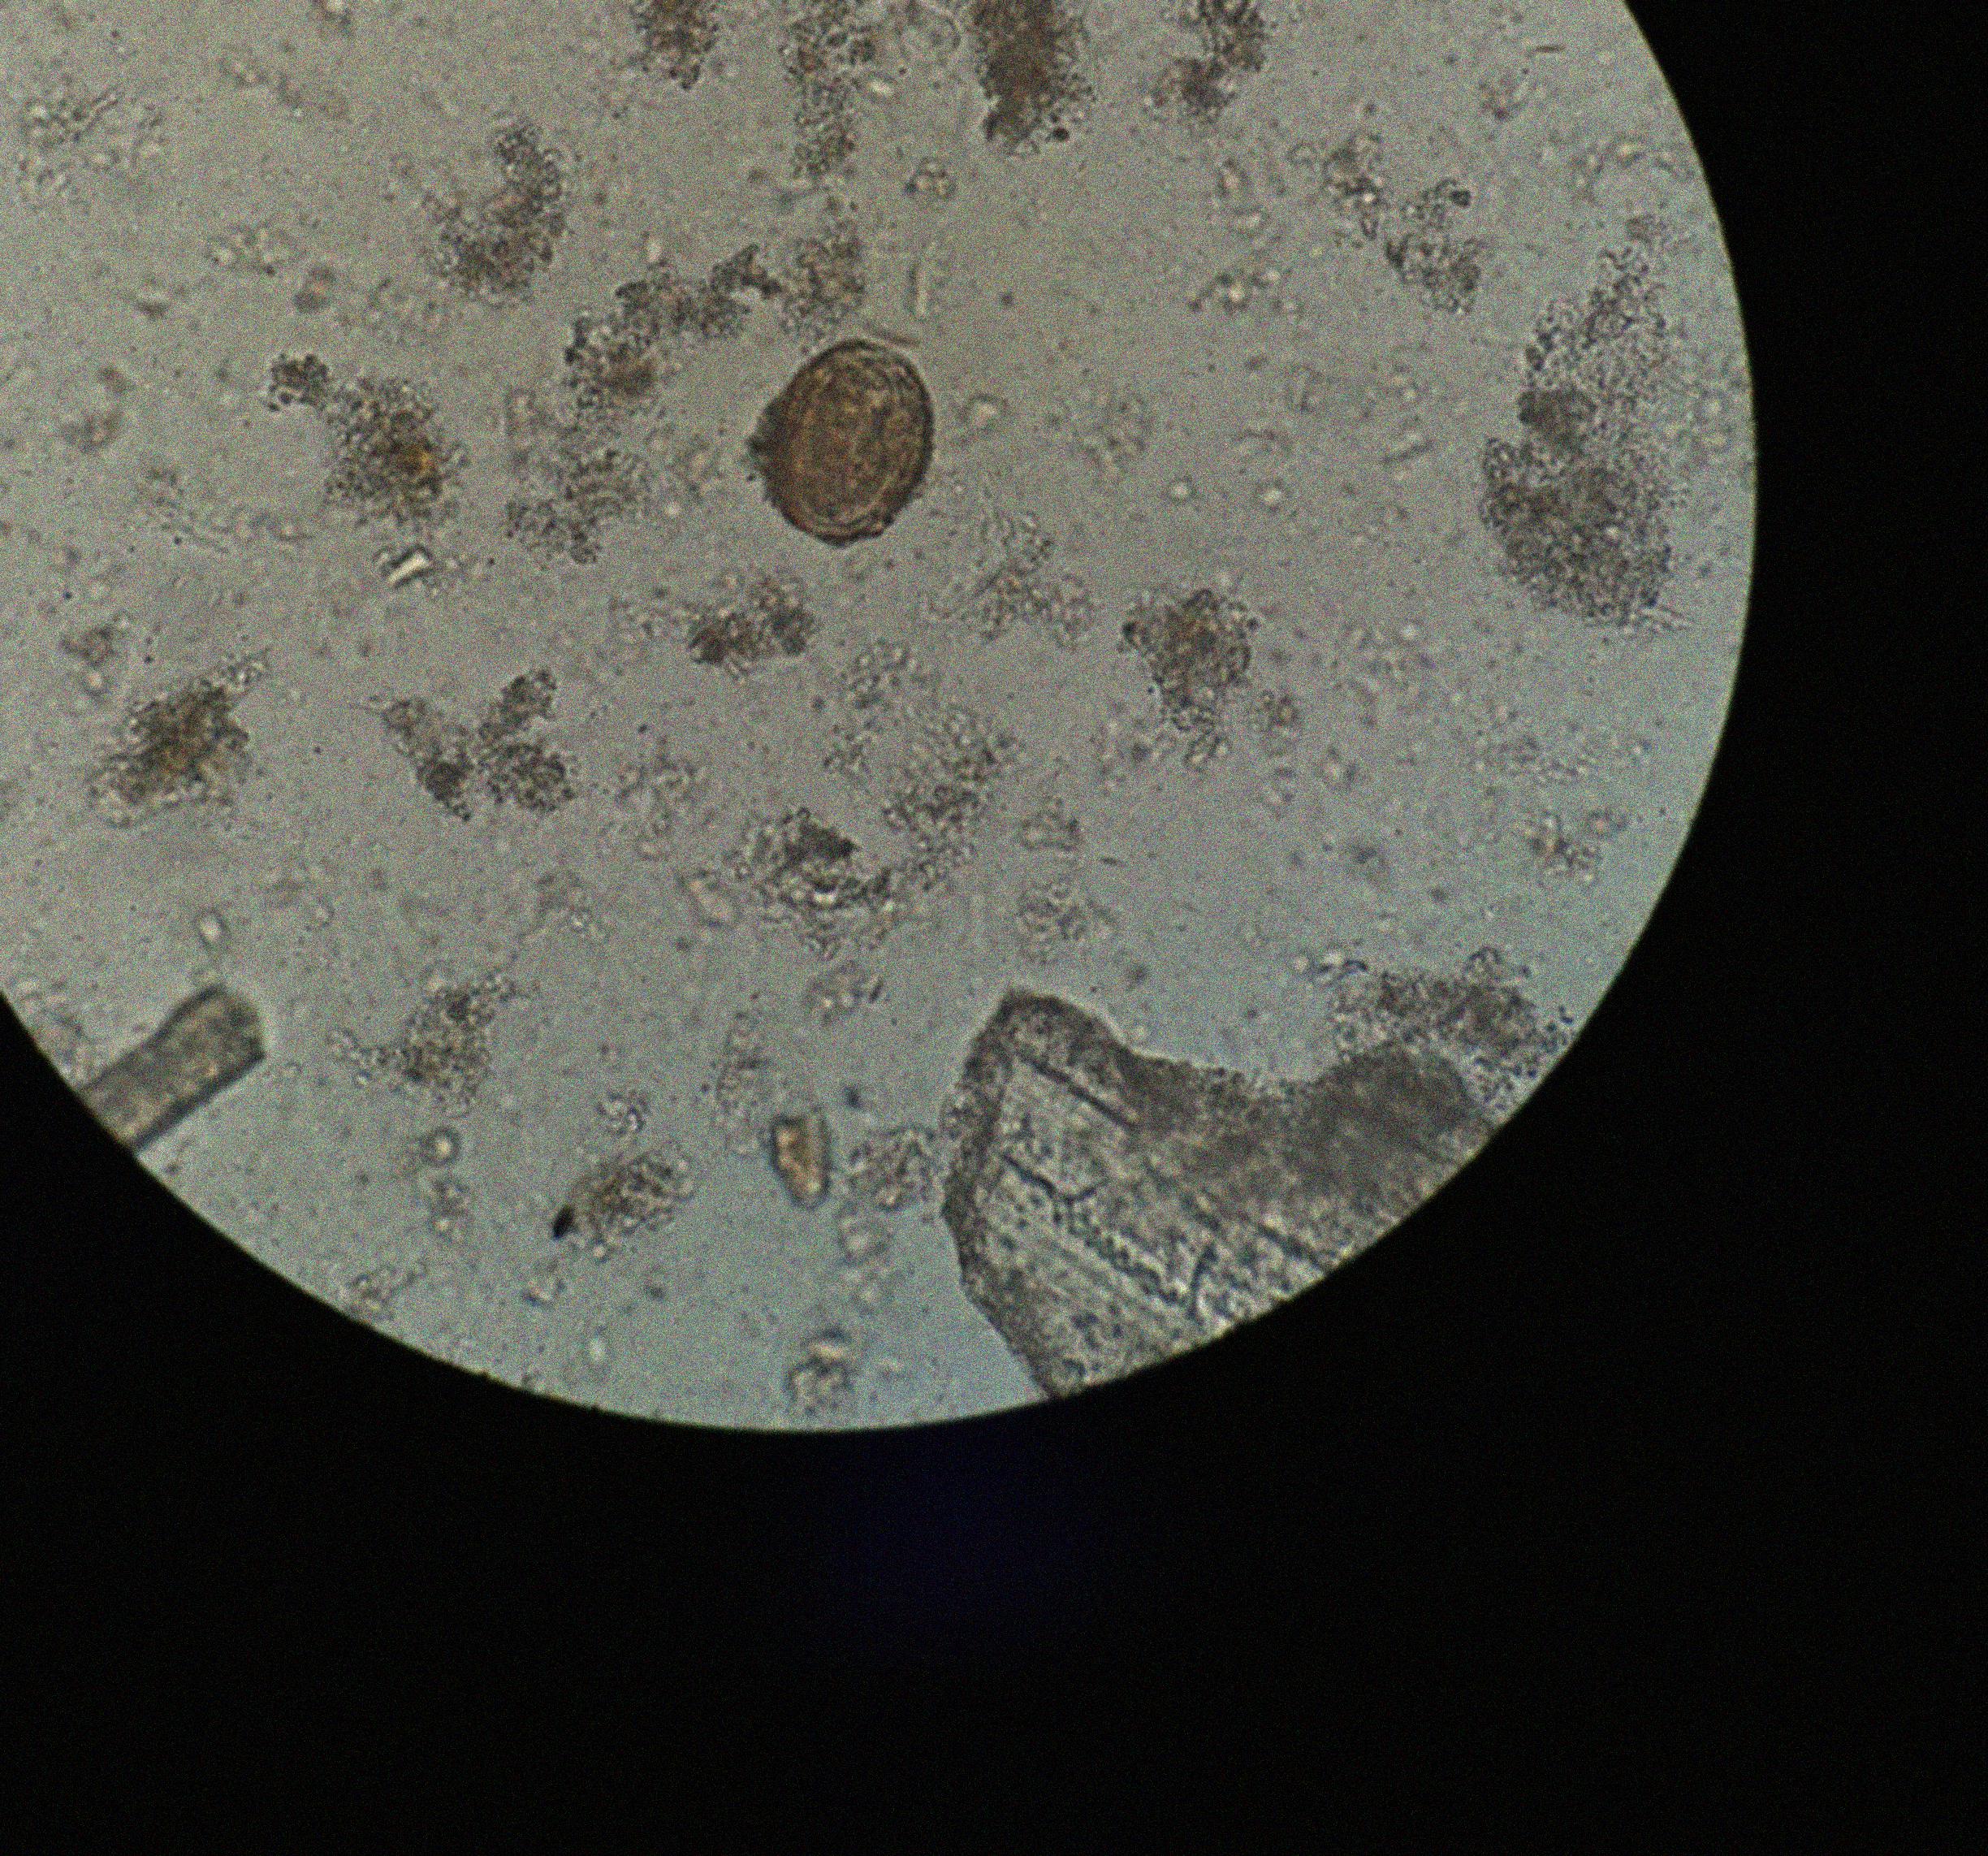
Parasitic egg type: Ascaris lumbricoides